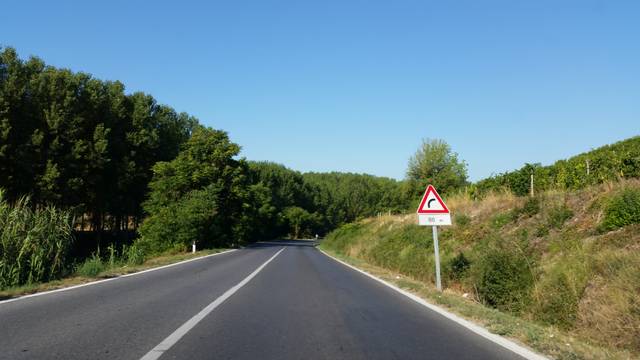
Region: Italy
Coordinates: 44.727, 8.105